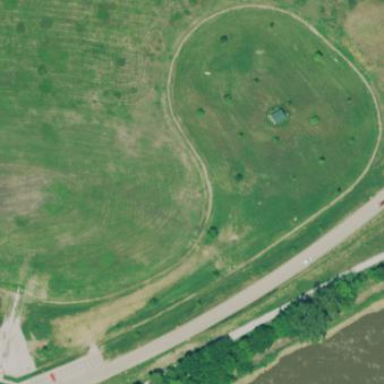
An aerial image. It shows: Dog park for leisure land.